Field crop: maize
Growth stage: 2
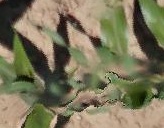
Species: maize